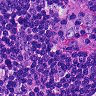
Metastatic tissue present: no